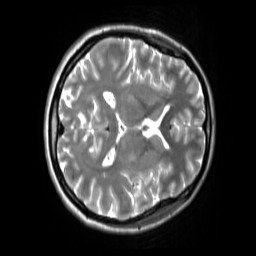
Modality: T2w
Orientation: axial
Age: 30
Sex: female
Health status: ill
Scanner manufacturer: siemens
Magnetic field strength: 3 T
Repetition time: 2.8 s
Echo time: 0.326 s